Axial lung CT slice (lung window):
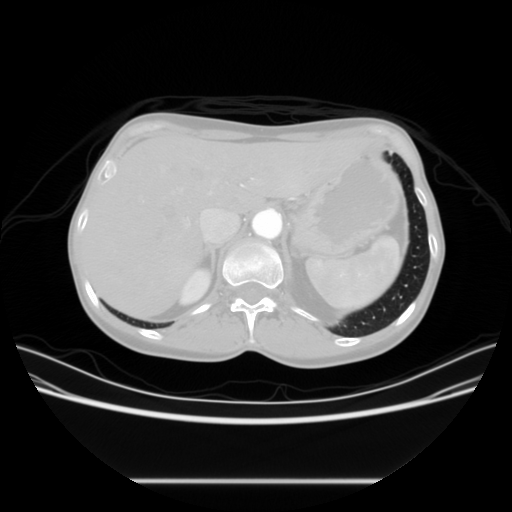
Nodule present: no